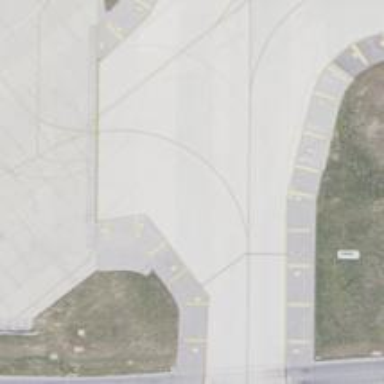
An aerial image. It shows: View of taxiway at the airport.